Interaction volume radius: 10 \u00c5
Interaction volume height: 25 \u00c5
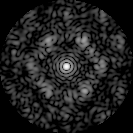
Disorder parameter: 0.7029